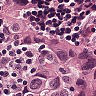
Metastatic tissue present: yes